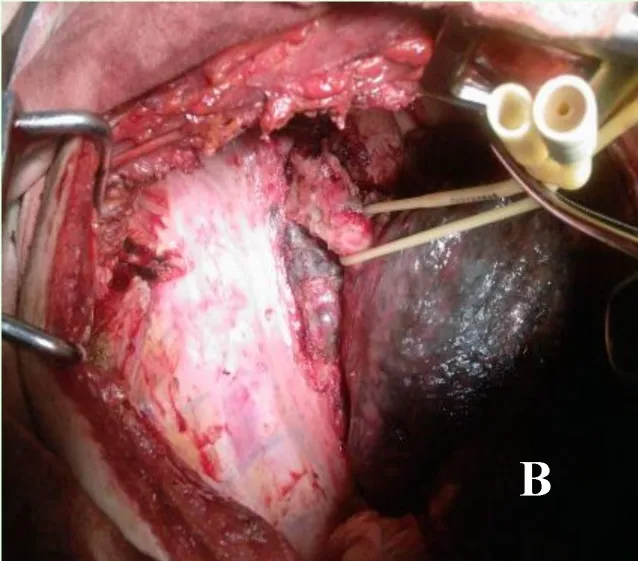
Dissection of esophagus, and ,exposure of fistula.
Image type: medical_photograph (other_medical_photograph)